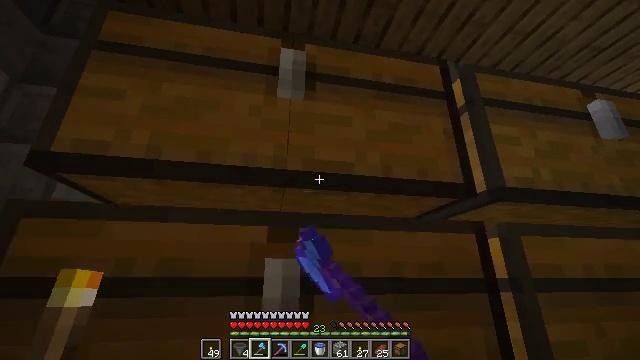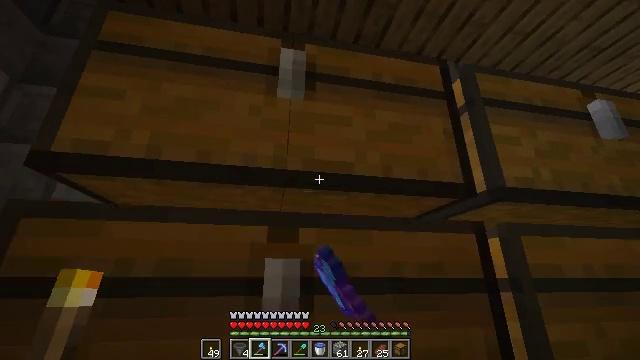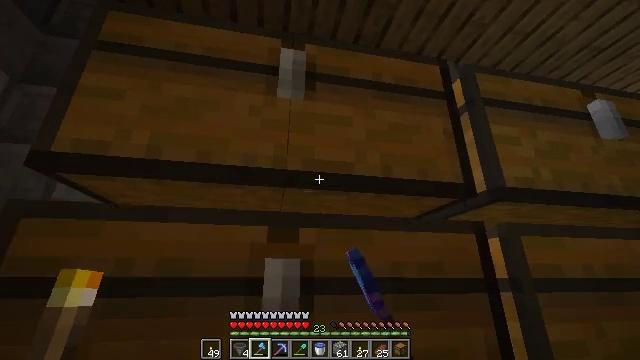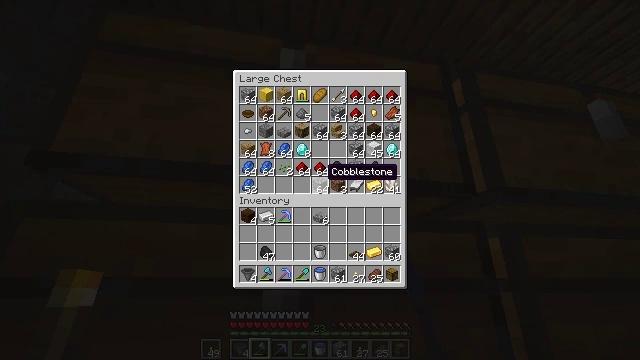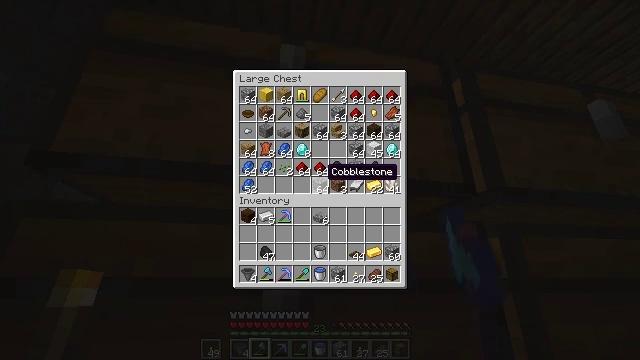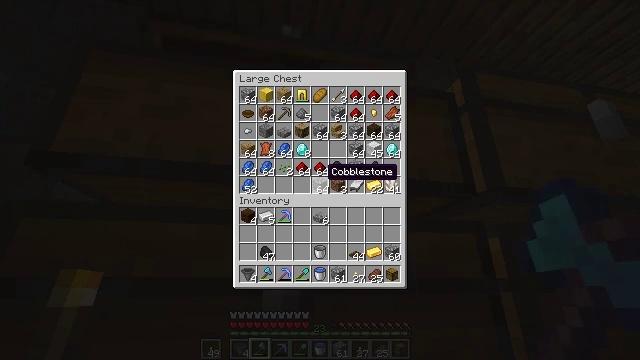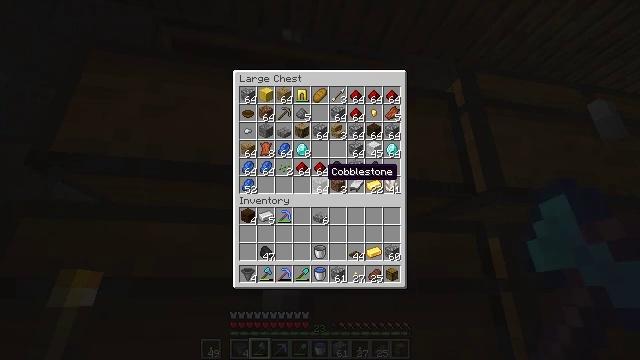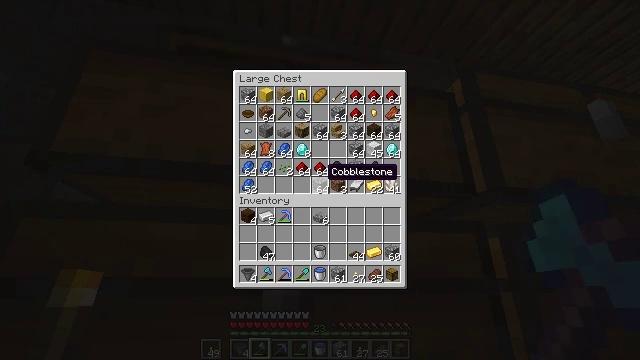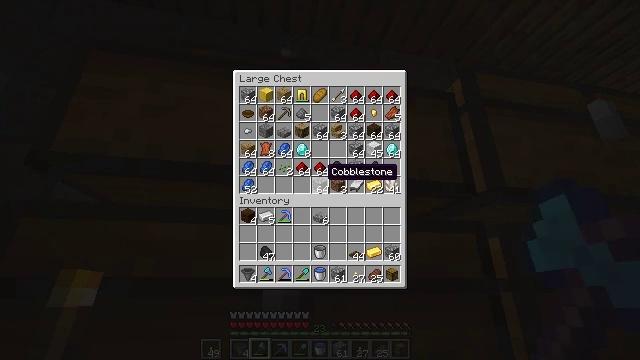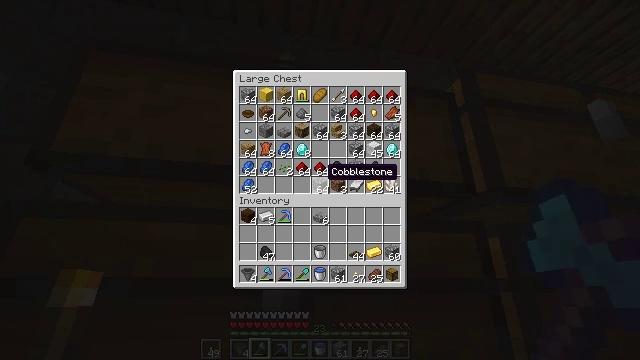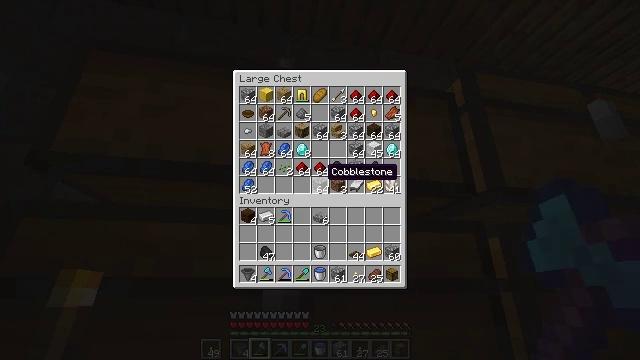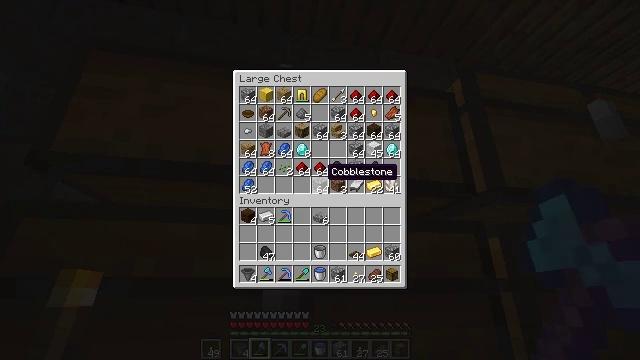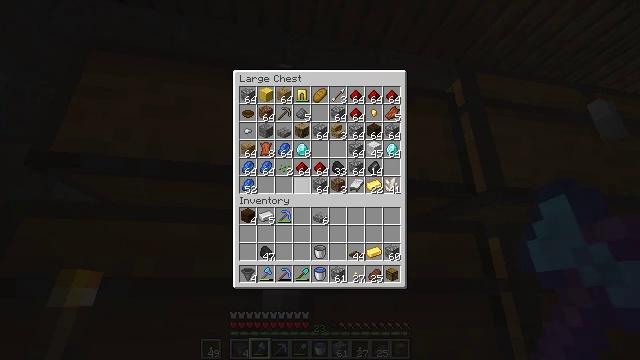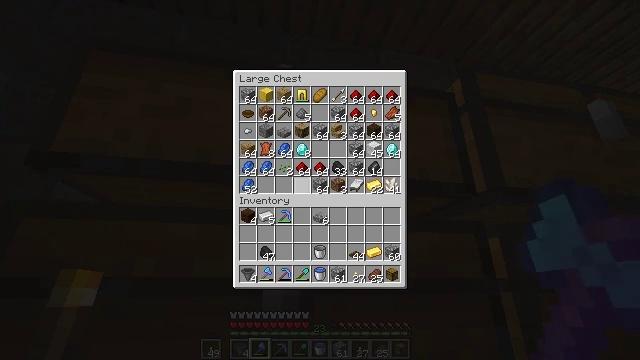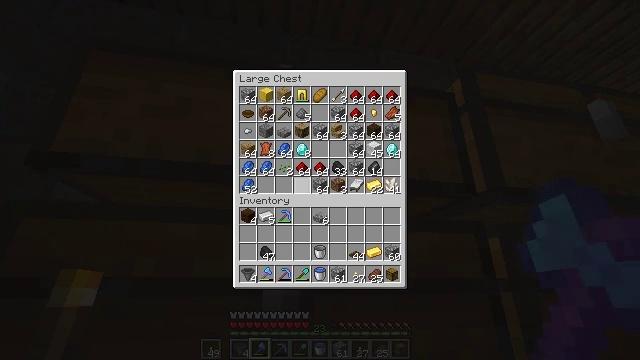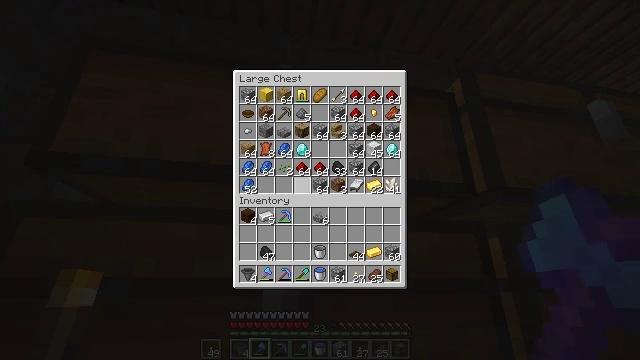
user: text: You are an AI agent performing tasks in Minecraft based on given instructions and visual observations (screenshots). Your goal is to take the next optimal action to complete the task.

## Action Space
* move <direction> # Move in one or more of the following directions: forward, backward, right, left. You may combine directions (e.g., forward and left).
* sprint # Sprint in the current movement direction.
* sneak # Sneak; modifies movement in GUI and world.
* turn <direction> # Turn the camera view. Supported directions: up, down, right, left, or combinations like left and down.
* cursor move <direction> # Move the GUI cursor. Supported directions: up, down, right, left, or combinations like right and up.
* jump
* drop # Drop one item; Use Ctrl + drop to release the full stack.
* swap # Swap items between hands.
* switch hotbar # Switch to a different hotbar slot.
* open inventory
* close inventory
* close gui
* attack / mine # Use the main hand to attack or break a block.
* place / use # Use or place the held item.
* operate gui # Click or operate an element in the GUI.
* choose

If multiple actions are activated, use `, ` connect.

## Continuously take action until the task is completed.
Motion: motion action
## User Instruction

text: Make a dark oak trapdoor on the crafting table.
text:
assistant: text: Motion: no_op
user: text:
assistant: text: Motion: no_op
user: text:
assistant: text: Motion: open gui
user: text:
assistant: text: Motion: no_op
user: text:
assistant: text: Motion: no_op
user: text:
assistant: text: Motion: no_op
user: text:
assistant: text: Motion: no_op
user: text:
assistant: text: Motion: no_op
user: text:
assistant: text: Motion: no_op
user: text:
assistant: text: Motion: no_op
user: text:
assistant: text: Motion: no_op
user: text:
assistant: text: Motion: cursor move left and down
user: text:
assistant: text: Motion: no_op
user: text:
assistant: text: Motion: no_op
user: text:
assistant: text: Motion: no_op
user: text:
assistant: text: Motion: cursor move right and up
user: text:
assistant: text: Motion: no_op
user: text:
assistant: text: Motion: cursor move up
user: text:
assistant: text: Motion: cursor move up
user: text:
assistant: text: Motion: cursor move up
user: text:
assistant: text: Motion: cursor move right and up
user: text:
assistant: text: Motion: cursor move right and up
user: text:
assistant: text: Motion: cursor move right and up
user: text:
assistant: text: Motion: cursor move right
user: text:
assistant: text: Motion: cursor move right
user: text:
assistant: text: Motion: no_op
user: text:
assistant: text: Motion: no_op
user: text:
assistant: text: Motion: no_op
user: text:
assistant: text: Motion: cursor move down
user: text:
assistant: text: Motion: no_op